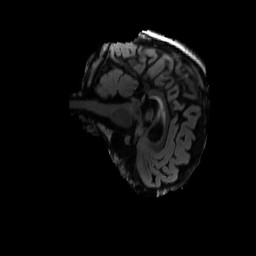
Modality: FLAIR
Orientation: sagittal
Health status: ill
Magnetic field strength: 3 T